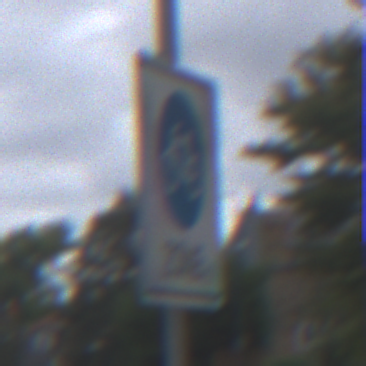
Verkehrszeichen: BeginnFahrradzone
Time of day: MorningAfternoon
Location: Outdoor (Urban)
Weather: Overcast
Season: NotSpecified
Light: Natural